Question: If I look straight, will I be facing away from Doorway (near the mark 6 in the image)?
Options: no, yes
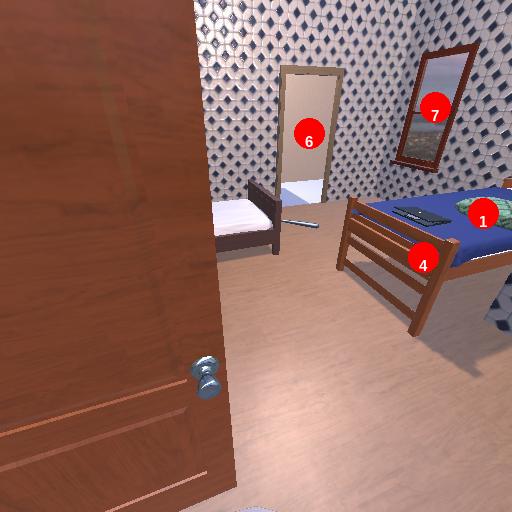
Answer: no